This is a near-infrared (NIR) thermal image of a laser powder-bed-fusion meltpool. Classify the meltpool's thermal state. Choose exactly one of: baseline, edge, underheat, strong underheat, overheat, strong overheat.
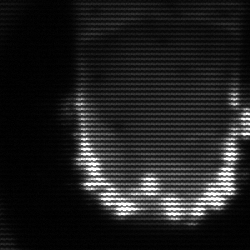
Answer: baseline